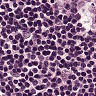
Metastatic tissue present: no